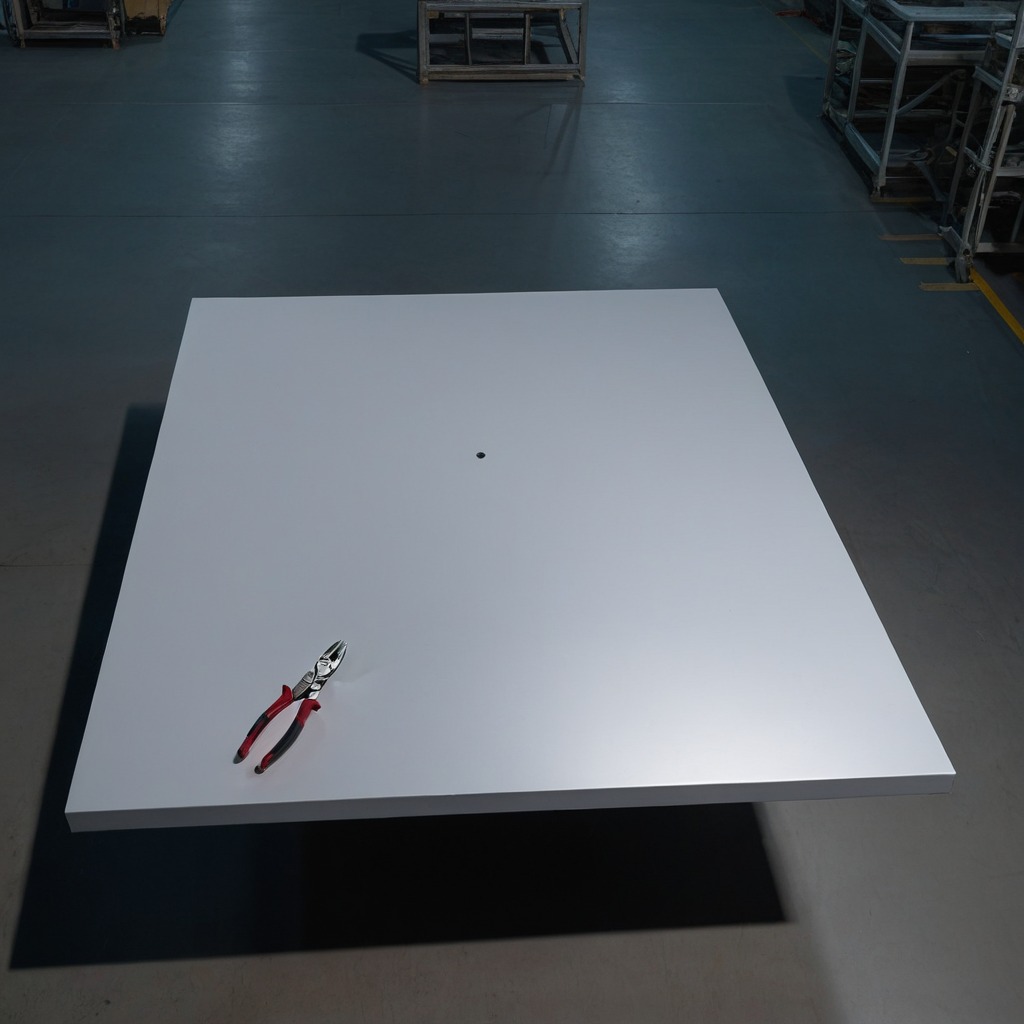
A plier is lying on a clean empty table in a basement in the evening soft directional lighting on the tabletop realistic grain studio-quality clarity centered framing